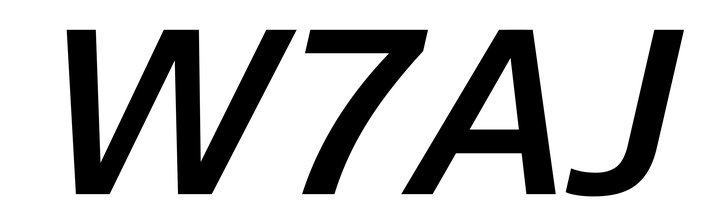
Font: InstrumentSans-Italic_SemiBold_Italic